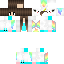
A female human skin with pale skin, wearing brown long hair dressed in a blue tshirt and blue pants, featuring a closed mouth.